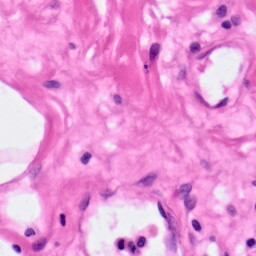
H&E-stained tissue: Pancreatic